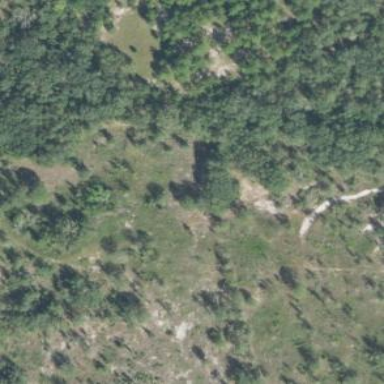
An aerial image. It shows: Woodland consisting mainly of needle-leaved trees.